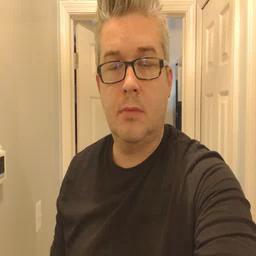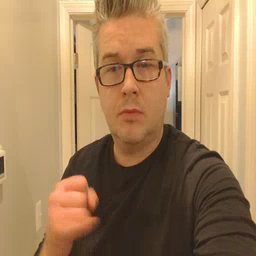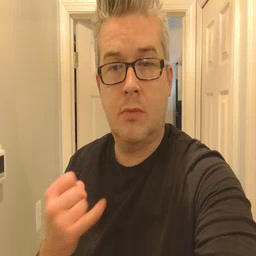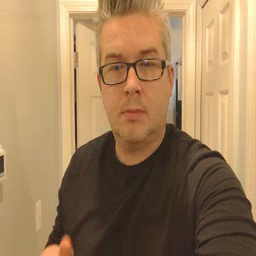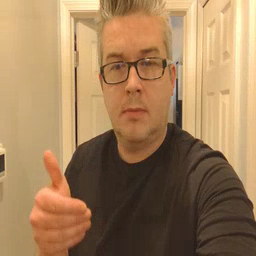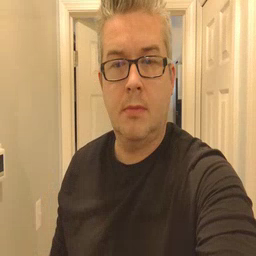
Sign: jeans